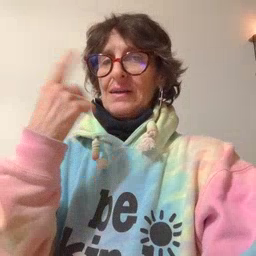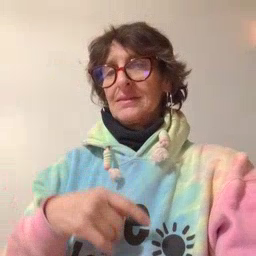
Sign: face